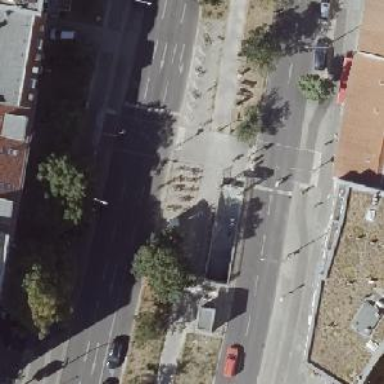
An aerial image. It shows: Entrance to the subway. It serves as public transport entrance.